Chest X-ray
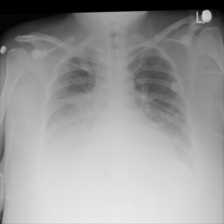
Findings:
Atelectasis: negative
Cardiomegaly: negative
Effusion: positive
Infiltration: negative
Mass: negative
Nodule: negative
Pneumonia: negative
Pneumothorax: negative
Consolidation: negative
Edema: negative
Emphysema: negative
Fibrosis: negative
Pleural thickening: negative
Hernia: negative